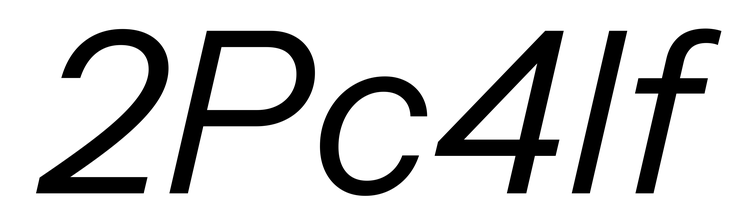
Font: InstrumentSans-Italic_Italic